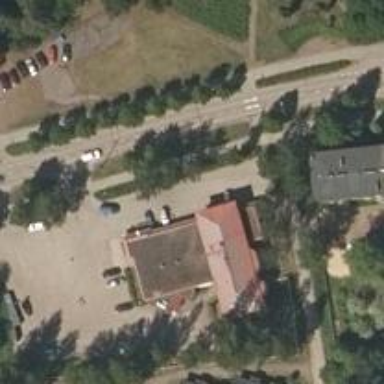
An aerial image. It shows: Convenience shop.